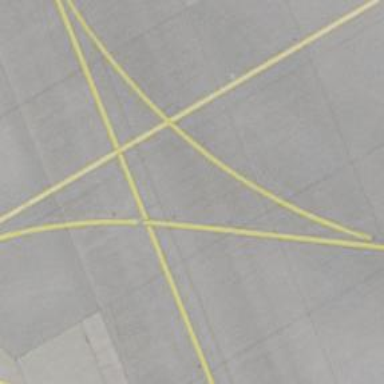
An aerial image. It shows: View of taxiway at the airport.